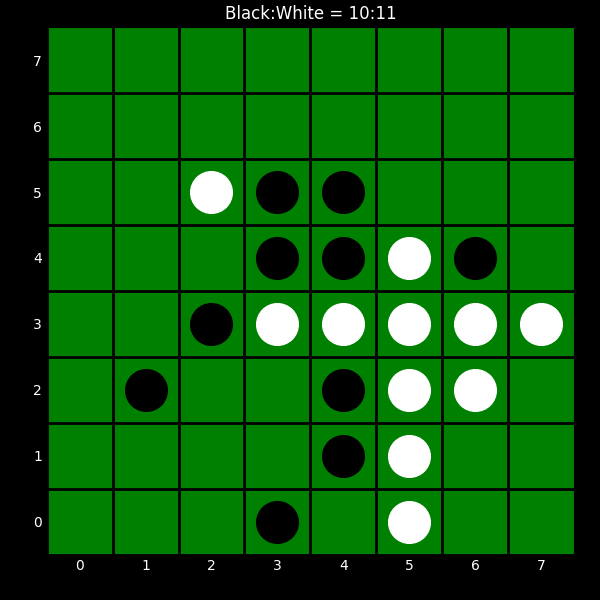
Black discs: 10
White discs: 11